高二 · 组合几何学
在平面直角坐标系中, 不等式组 $\left\{\begin{array}{l}x-y \geq 0, \\ x+y-3 \leq 0, \text { 表示的平面区域的面积是 ( ) } \\ y \geq 0\end{array}\right.$
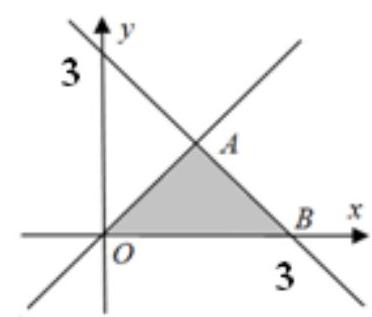
A. $\frac{9}{2}$
B. $\frac{9}{4}$
C. $\frac{3}{2}$
D. $\frac{9}{8}$
答案: B
解析: 作出不等式组对应的平面区域如图,

由 $\left\{\begin{array}{l}x-y=0, \\ x+y=3\end{array}\right.$ 得 $x=y=\frac{3}{2}$, 即 $\mathrm{A}\left(\frac{3}{2}, \frac{3}{2}\right)$, 则三角形的面积 $S=\frac{1}{2} \times \frac{3}{2} \times 3=\frac{9}{4}$.